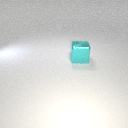
large cyan metal cube